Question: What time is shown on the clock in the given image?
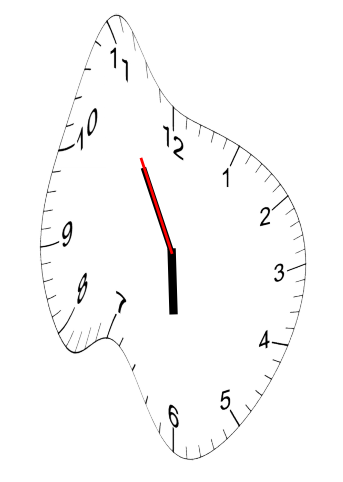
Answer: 05:54:55